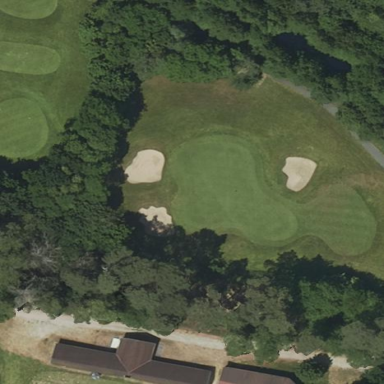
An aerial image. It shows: Golf green.